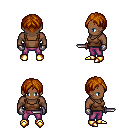
a pixel art fantasy rpg character, male body template, human, dark skin, brown pirate shirt, magenta pants, brunette parted hairstyle, metal gloves, gold boots, dagger, four views (front, back, left, right), 2x2 character sprite sheet, small pixel art, hard edges, no anti-aliasing